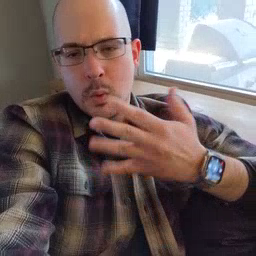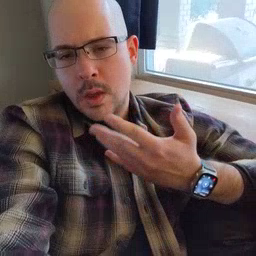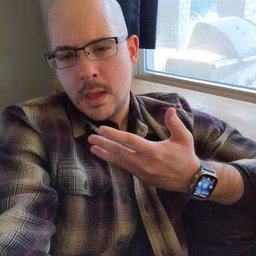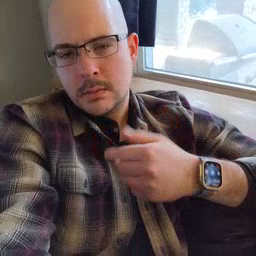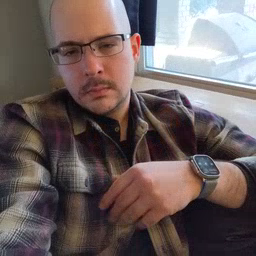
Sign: wait